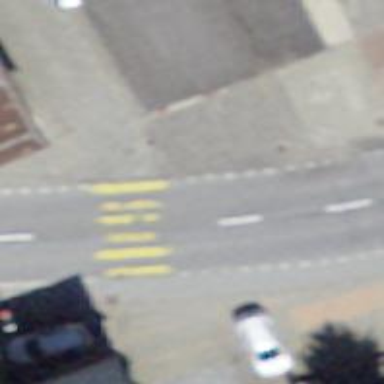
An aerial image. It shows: Marked zebra crossing on the road.